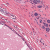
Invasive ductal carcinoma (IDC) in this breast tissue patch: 0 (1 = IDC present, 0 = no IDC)